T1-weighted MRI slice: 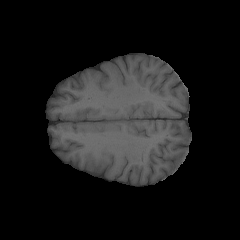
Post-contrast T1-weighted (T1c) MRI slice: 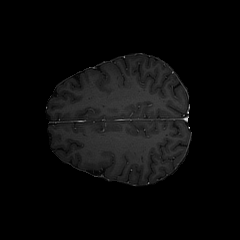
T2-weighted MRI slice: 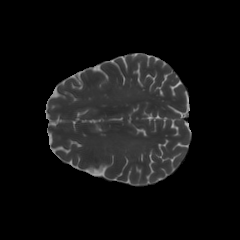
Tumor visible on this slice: no